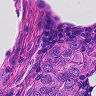
Metastatic tissue present: yes